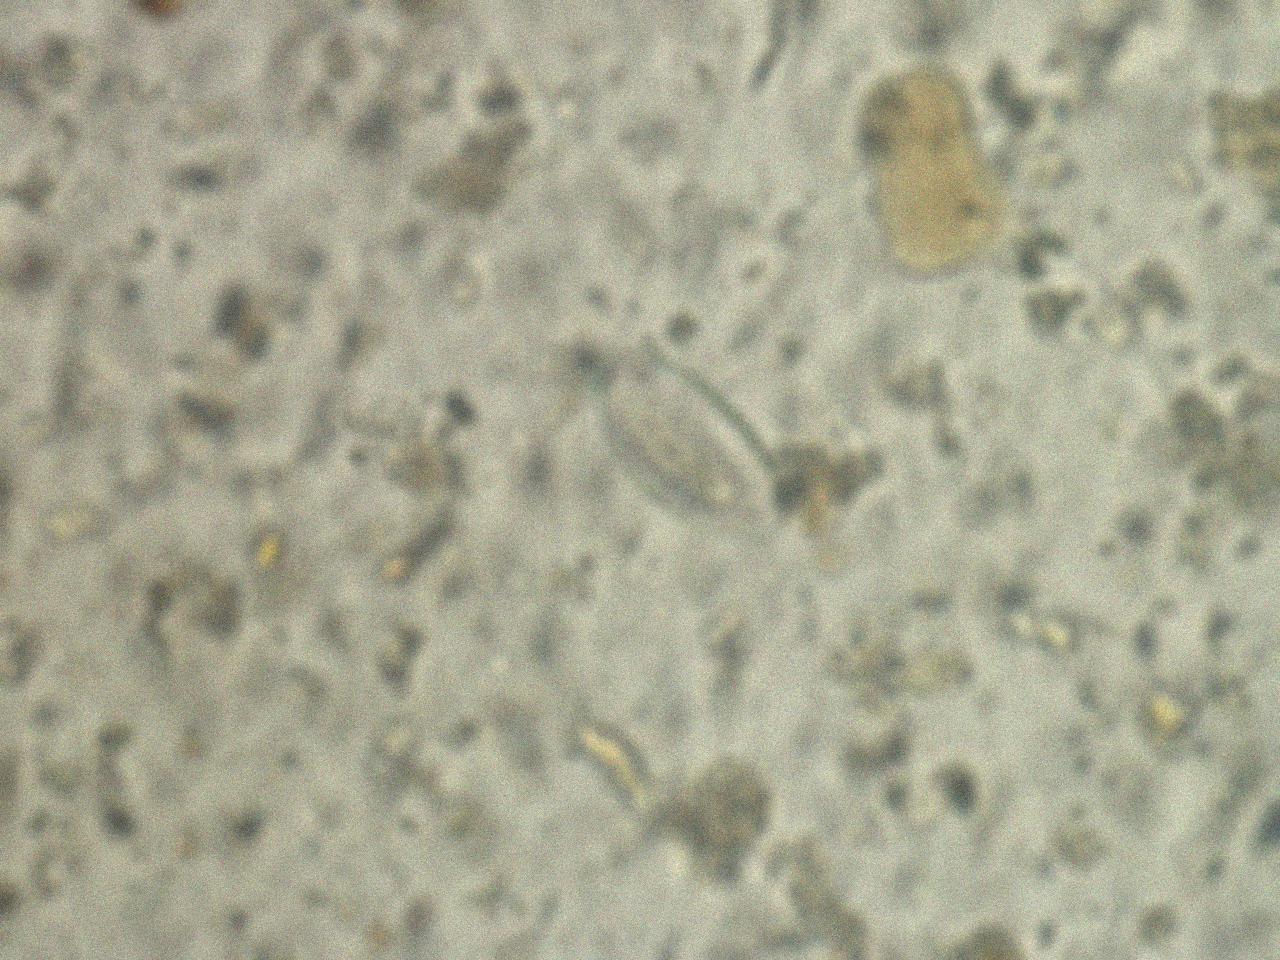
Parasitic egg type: Enterobius vermicularis